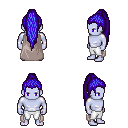
a pixel art fantasy rpg character, male body template, dark elf, purple skin, gray cape, white pants, blue extra-long topknot hairstyle, four views (front, back, left, right), 2x2 character sprite sheet, small pixel art, hard edges, no anti-aliasing